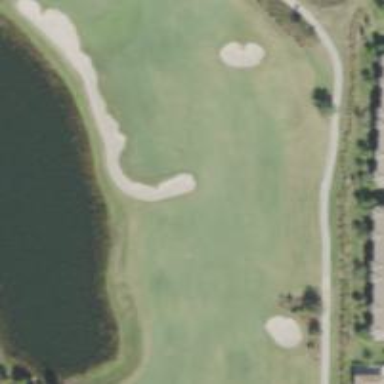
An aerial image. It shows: View of golf hole.